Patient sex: M
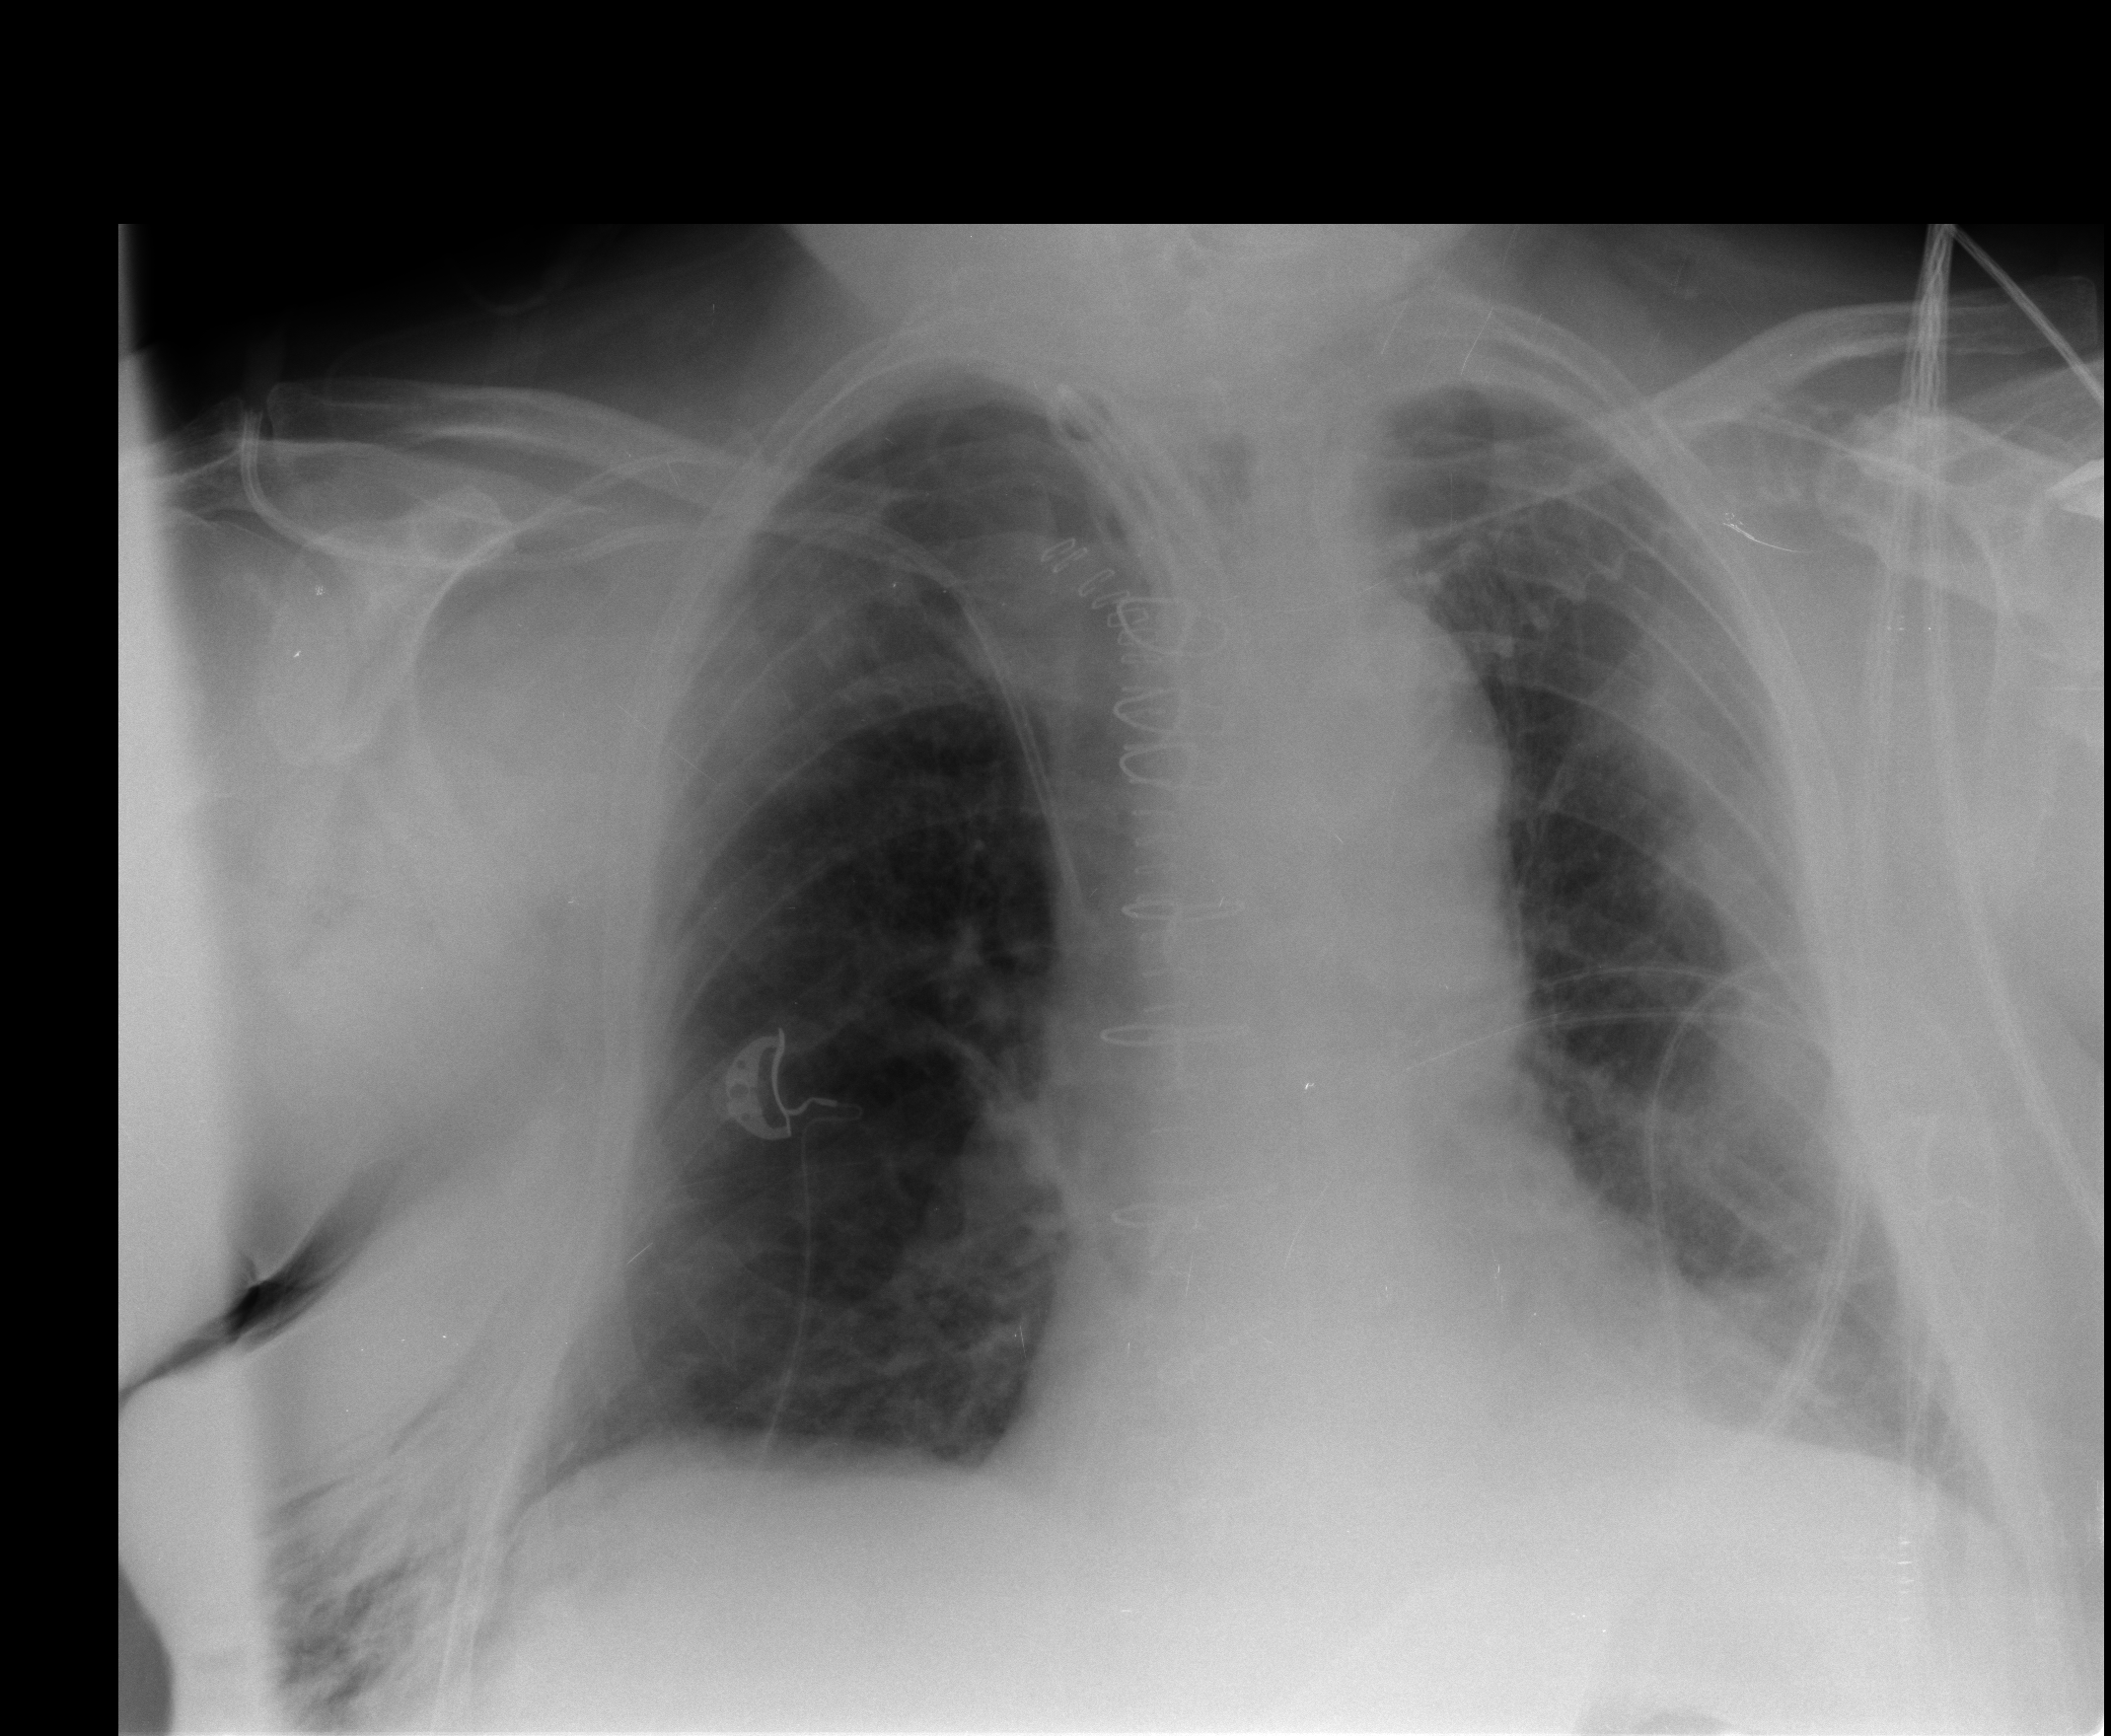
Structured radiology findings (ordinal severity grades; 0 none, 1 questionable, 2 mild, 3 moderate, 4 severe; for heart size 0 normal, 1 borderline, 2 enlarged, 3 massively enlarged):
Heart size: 1
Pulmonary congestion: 1
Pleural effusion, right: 2
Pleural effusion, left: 2
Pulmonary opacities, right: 2
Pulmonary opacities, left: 0
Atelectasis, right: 2
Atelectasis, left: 2